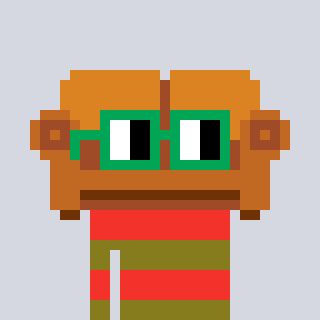
a pixel art character with square green glasses, a couch-shaped head and a gunk-colored body on a cool background